Question: I cant seem to figure out how to calculate the incline of a curve for the following situation...
Essentially what I am trying to do is increase the speed of an object based on the incline of the curve at a particular point. The speed will be reduced if the incline is upwards and increase if downward.
I was using the derivative of a point t on the bezier curve to establish the tangent but this doesnt seem to be right as I would expect that value to be negative if the slope is downward.
I have been using the below equation for the tangent to evaluate X, Y and Z but then I only use Y to establish the incline...I think that step may be wrong

Any ideas?
EDIT:
Ultimately this is an object moving along an inclined plane but I cant establish the angle of the plane in order to do this, I believe if I could correctly find the angle it may solve the problem. I tried to take the point in question and then another point in front (so for example t = 0.5 and then a point in front would be t=0.51) and then calculate the angle using tan. I completely ignore the Z axis but is that wrong? If not how should I calculate the angle?
Thanks a lot
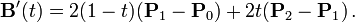
Answer: This should help: <URL> .
Essentially, you need to calculate the angle of inclination. If the angle is heta , then the acceleration depends on sin( heta).
I am assuming z as the vertical dimension.
if dx,dy and dz is are the gradients in each directions, dw = sqrt( dx^2+dy^2). heta = tan_inverse( dz/dw). Acceleration = g*sin( heta).
NOTE: You can directly calculate sin( heta) without explicitly calculating heta. sin( heta) = dz/sqrt(dx^2+dy^2+dz^2).
=== More formal description ===
Let x be the east-west dimension, y be the north-south dimension and z be the up-down dimension.
Let z = F(x,y) give the elevation of the terrain at any given location x,y.
Calculate dz/dx = fx(x,y) and dz/dy = fy(x,y), the partial derivatives of z w.r.t to x and y.
Now, sin( heta) = dz/sqrt(dx^2+dy^2+dz^2) = 1/(sqrt( (dx/dz)^2+ (dy/dz)^2 )= 1/(sqrt( (1/fx(x,y))^2, (1/fy(x,y))^2 ).
This is how you calculate sin( heta).